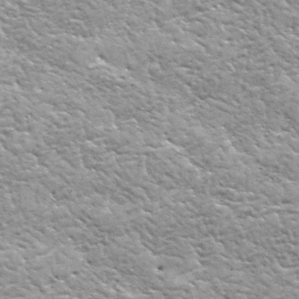
Label: frost